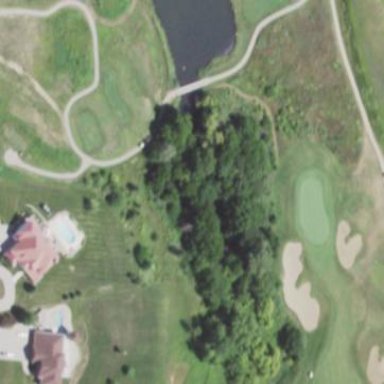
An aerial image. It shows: Water hazard in golf course. The hazard is natural water feature.